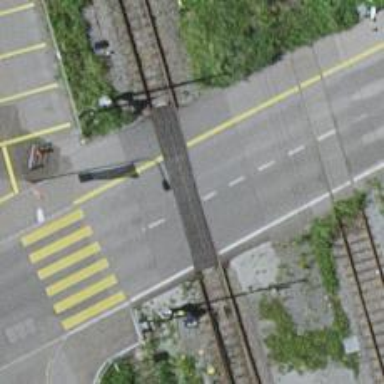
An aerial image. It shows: Level crossing with double half barrier.